【题型】填空题　【知识点】函数　【难度】easy
函数$y=x|x-2|+3$的单调严格增区间为\underline{\quad\quad}.
【解答】
\textbf{【答案】}$(-\infty,1]$和$[2,+\infty)$

\vspace{0.3cm}
\textbf{【分析】}首先去绝对值，画出函数的图象，由图象判断函数的增区间.

\vspace{0.3cm}
\textbf{【详解】}$y=\begin{cases}
x^2-2x+3, & x\geq 2 \\
-x^2+2x+3, & x< 2
\end{cases}$，

由图像知，

该函数的单调增区间为$(-\infty,1]$和$[2,+\infty)$．

\vspace{0.3cm}
故答案为：$(-\infty,1]$和$[2,+\infty)$
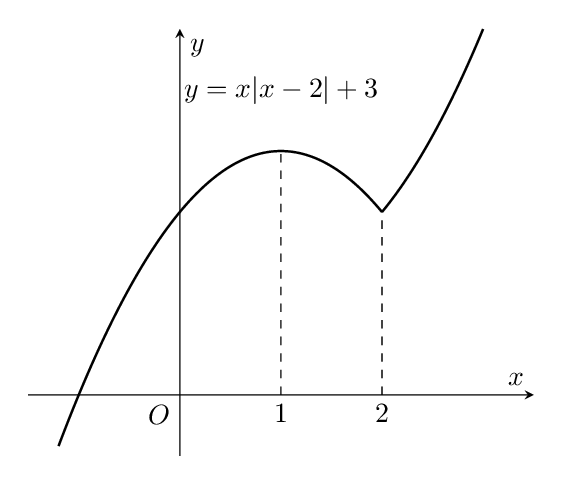